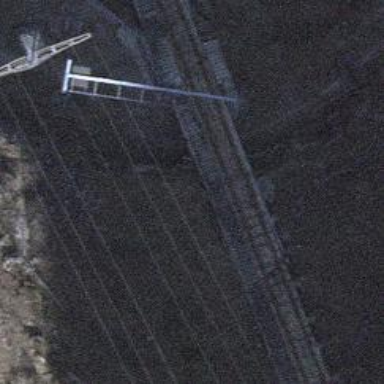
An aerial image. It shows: Funicular railway bridge.